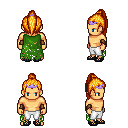
a pixel art fantasy rpg character, male body template, human, tanned skin, green tattered cape, white pants, light blonde long topknot hairstyle, purple tiara, leather bracers, ghillies, four views (front, back, left, right), 2x2 character sprite sheet, small pixel art, hard edges, no anti-aliasing